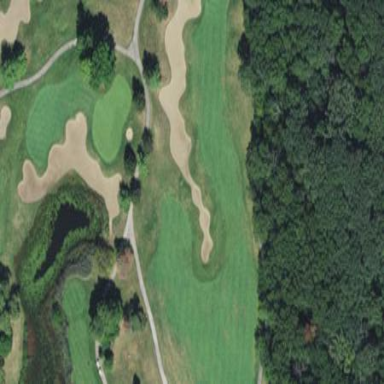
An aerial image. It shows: Well-maintained grassy area designated for golfing. It is mown fairway used for the sport of golf.